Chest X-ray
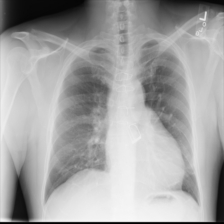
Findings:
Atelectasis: positive
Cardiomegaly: negative
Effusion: negative
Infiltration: negative
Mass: negative
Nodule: negative
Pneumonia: negative
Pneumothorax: negative
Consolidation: negative
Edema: negative
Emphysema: negative
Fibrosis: negative
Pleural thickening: negative
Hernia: negative